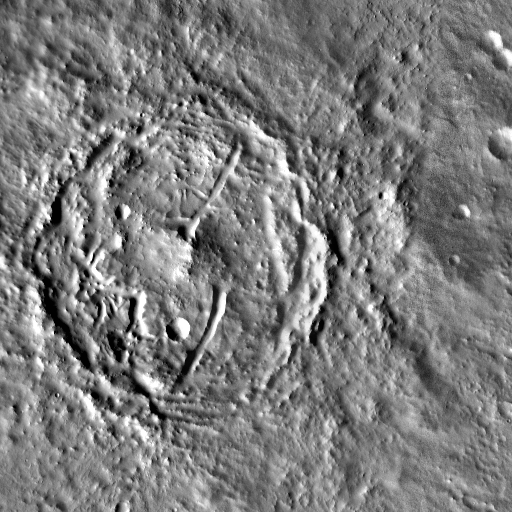
Crater classes present: Background, Other, Secondary